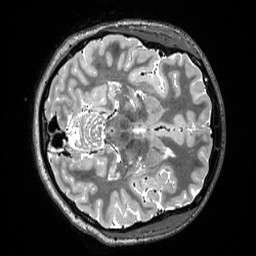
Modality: T2w
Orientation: axial
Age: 34
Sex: female
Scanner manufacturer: siemens
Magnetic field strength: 3 T
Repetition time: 3.2 s
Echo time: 0.563 s